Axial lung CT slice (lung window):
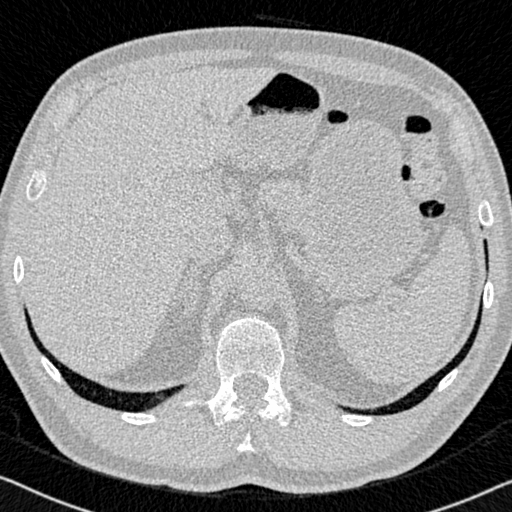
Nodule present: no